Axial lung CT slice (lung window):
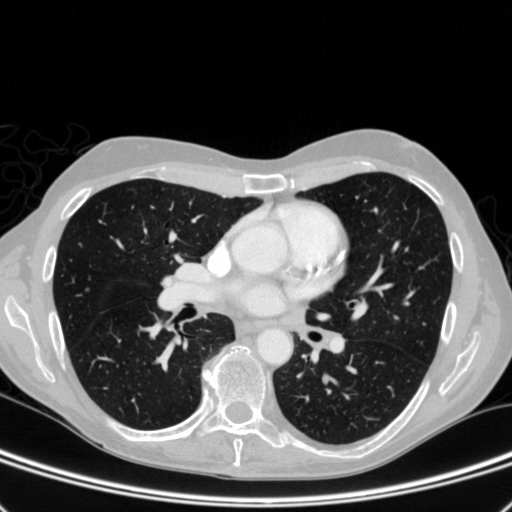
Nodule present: no